Aerial crown-view tile of a tropical tree (Barro Colorado Island, Panama), acquired 20250124:
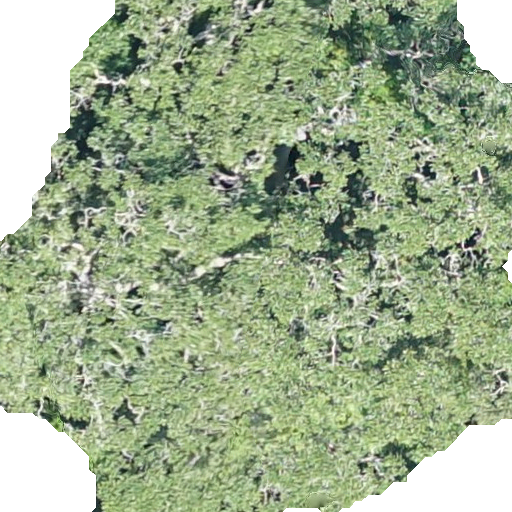
Species: Ficus insipida
GBIF accepted scientific name: Ficus insipida
Crown area: 424.326 m²